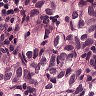
Metastatic tissue present: yes